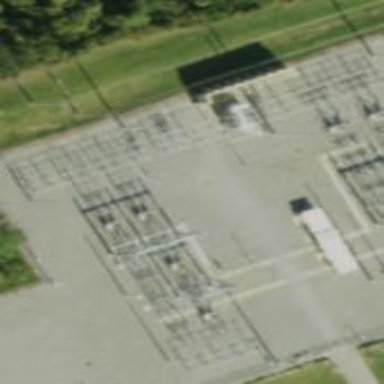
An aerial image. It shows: Distribution level power substation.